Chest X-ray. View position: PA
Patient age: 58
Patient sex: F
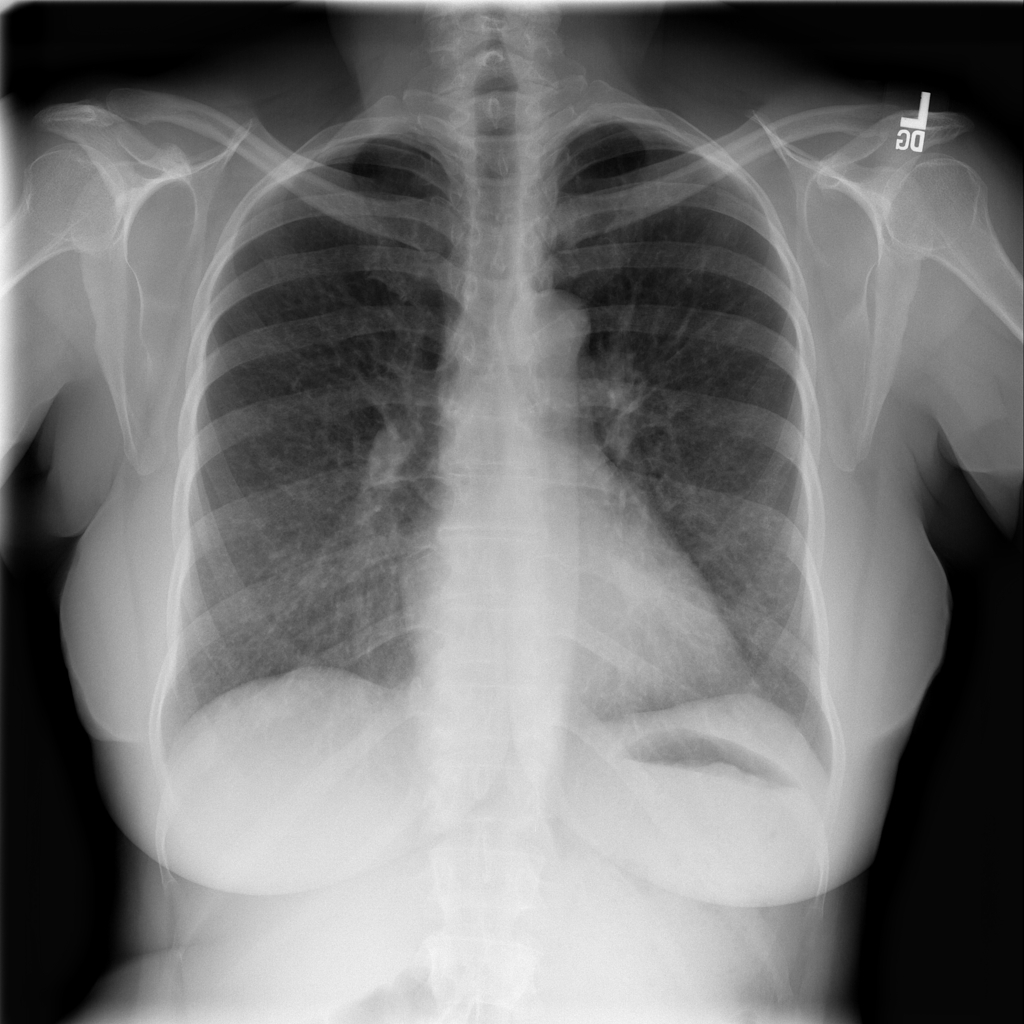
Finding: Pneumothorax